二年级 · 度量几何学
下图中, 钉在一起的两根木条所成的角（）。
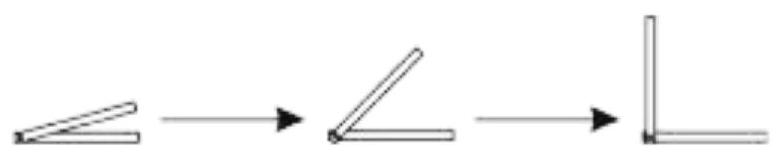
A. 逐渐增大
B. 逐渐减小
C. 大小不变
答案: A
解析: A

【分析】由题意可知, 角的大小与两条边的长短没有关系, 角的大小与角张开的大小有关, 张开的口越小角就越小, 张开的口越大角就越大, 据此解答即可。

【详解】由分析可得:

角的张口越来越大, 所以钉在一起的两根木条所成的角（逐渐增大）。

故答案为: A

【点睛】熟练掌握角的初步认识是解决此题的关键。